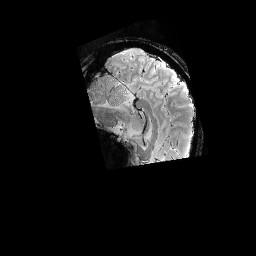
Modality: T2starw
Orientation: sagittal
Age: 24
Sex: female
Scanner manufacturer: siemens
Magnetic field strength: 6.98 T
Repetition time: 4.91 s
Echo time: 0.016 s